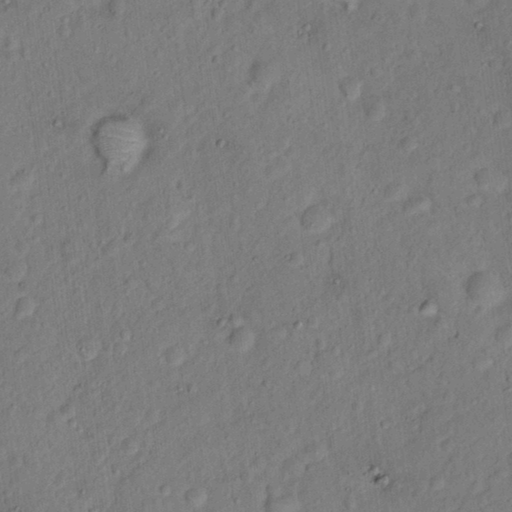
Classes present: Background, Cone